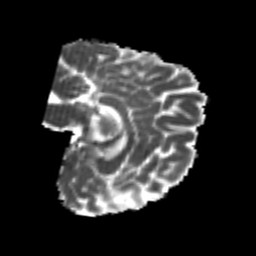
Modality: MD
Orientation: sagittal
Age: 22
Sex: female
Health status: healthy
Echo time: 0.074 s